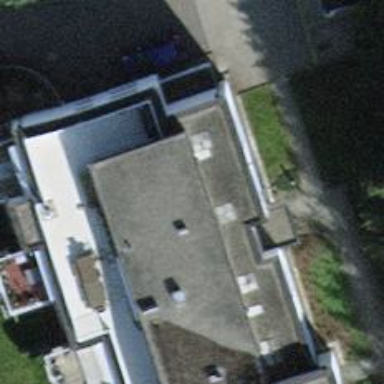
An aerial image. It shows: Balcony as part of building.